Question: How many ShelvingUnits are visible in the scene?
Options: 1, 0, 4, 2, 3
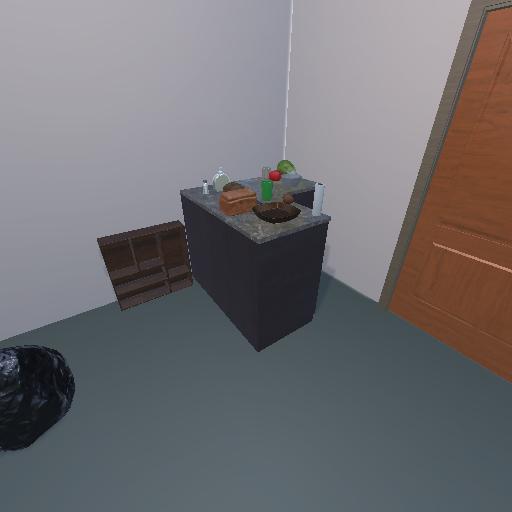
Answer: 1